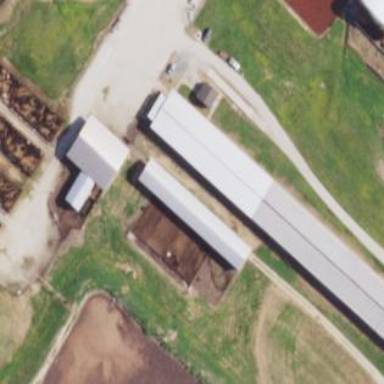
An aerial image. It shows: Farm auxiliary building.